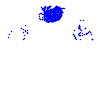
Particle: proton